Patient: sex M, age 46
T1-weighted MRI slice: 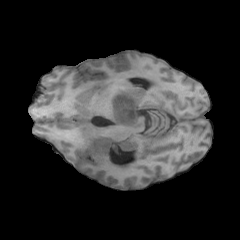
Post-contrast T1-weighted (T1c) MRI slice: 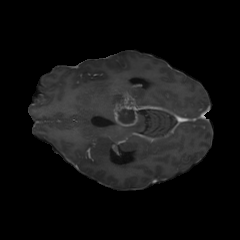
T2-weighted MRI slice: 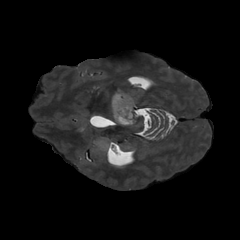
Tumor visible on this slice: yes
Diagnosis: Glioblastoma, IDH-wildtype
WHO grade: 4